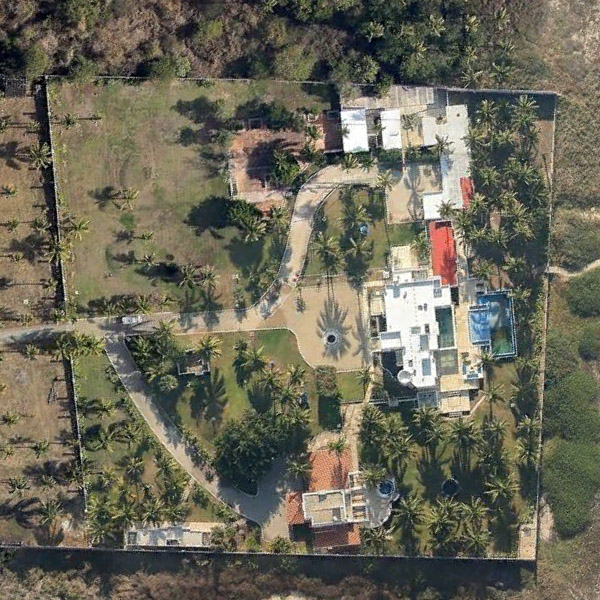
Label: Resort